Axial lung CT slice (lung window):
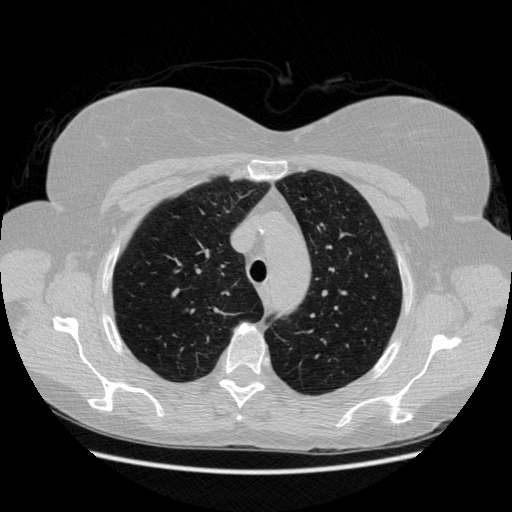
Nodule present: no